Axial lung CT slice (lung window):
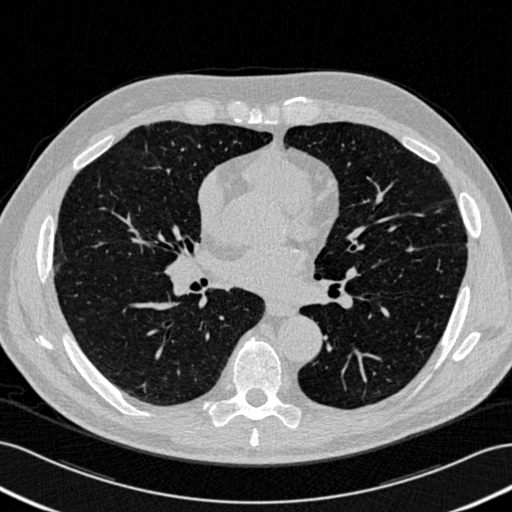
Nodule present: no